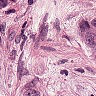
Metastatic tissue present: yes